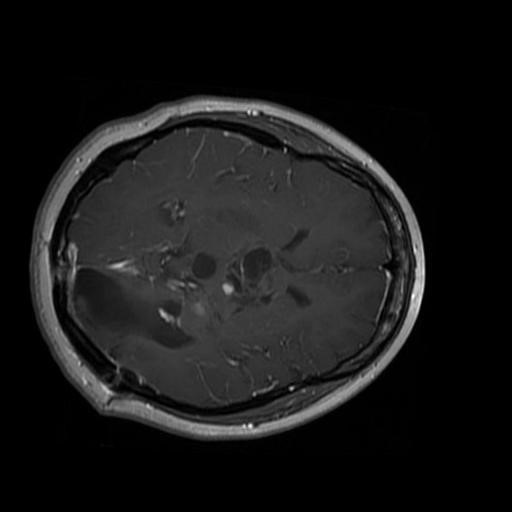
Label: brain_glioma